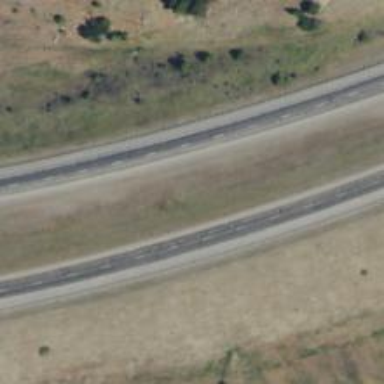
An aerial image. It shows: Motorway.